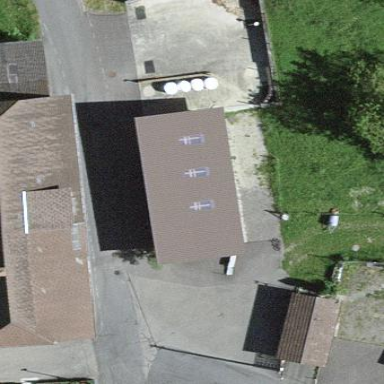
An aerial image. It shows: Barn.